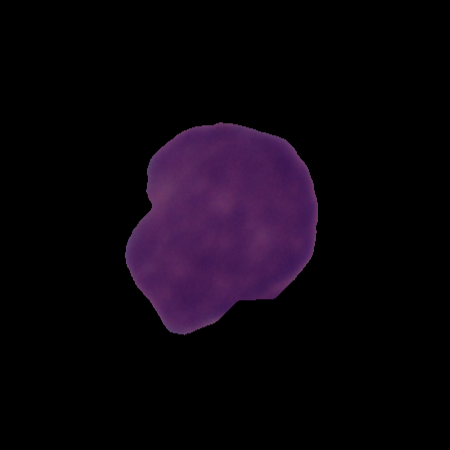
Label: cancer